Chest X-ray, PA view. Patient: 61 years old, sex F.
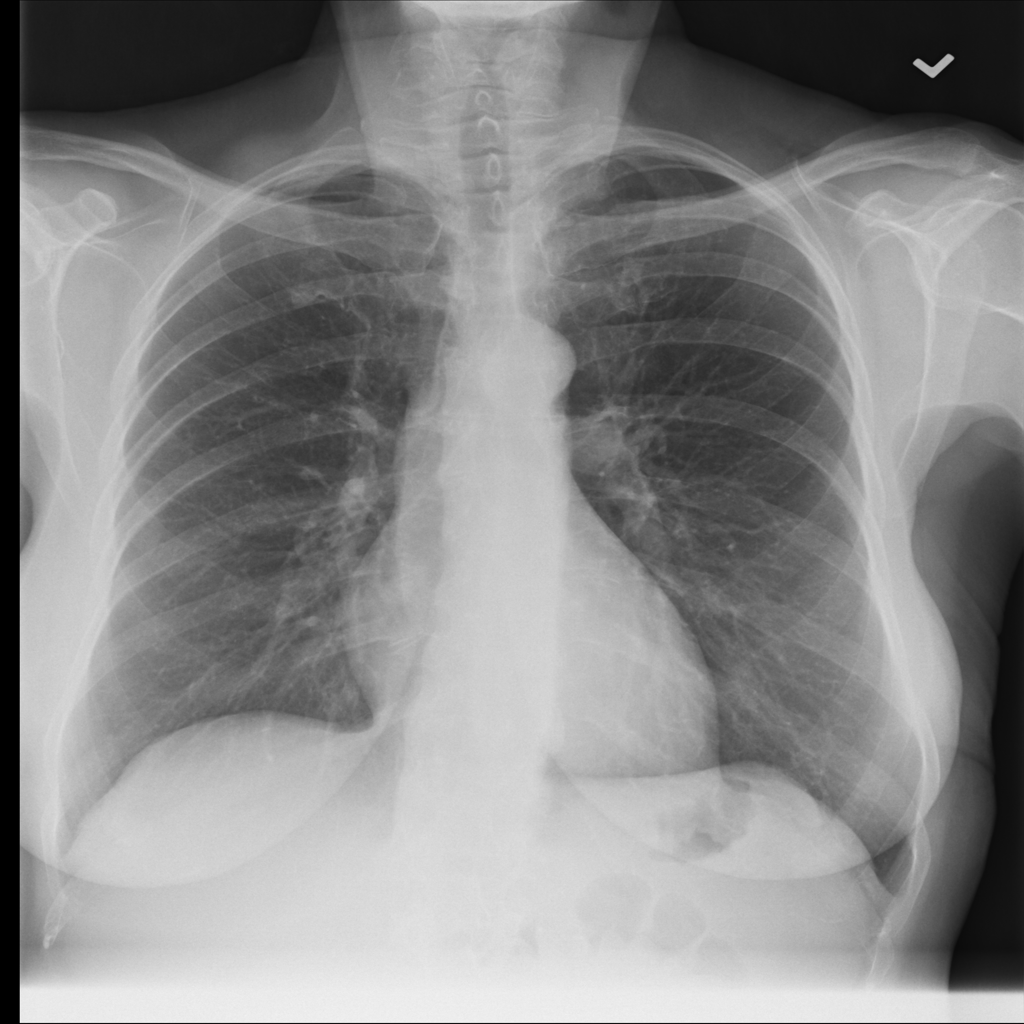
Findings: No Finding